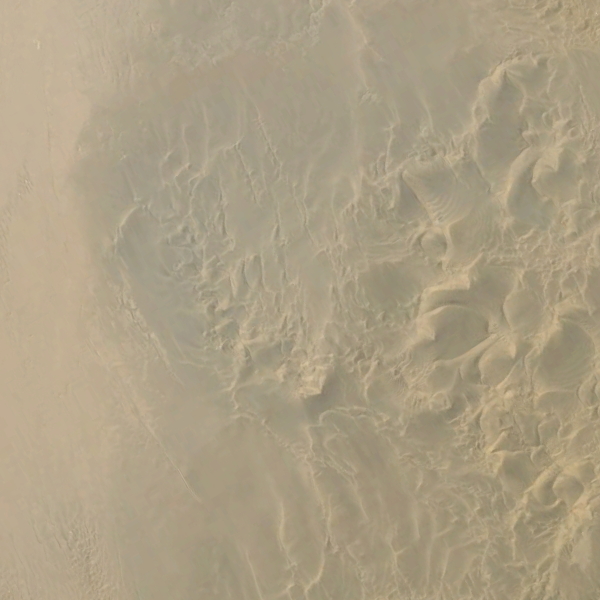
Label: Desert